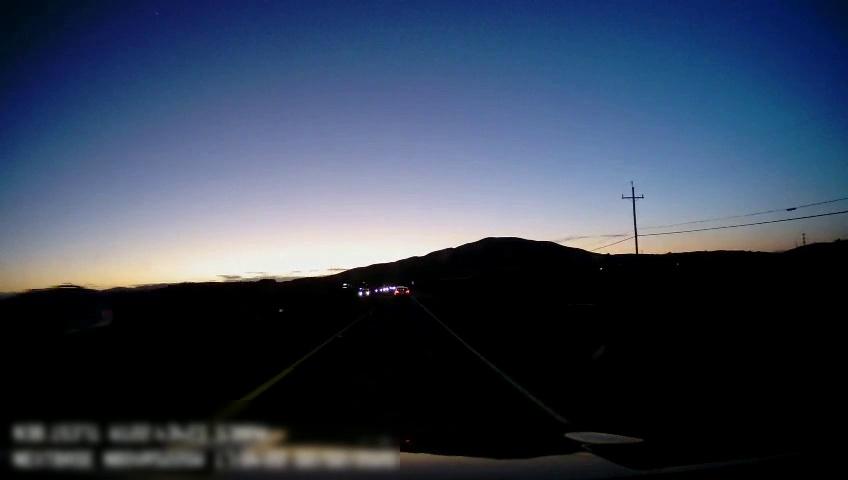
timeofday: Dusk/Dawn/Twilight
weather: Other
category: Drivable Space
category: Vehicles | SUV
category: Vehicles | Car
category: Vehicles | Car
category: Lanes | Current Lane
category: Lanes | Current Lane